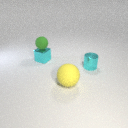
small cyan metal cube behind large yellow rubber sphere